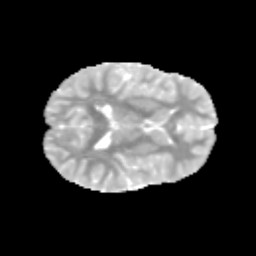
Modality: MD
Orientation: axial
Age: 11
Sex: male
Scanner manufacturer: siemens
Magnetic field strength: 3 T
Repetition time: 3.8 s
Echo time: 0.07 s